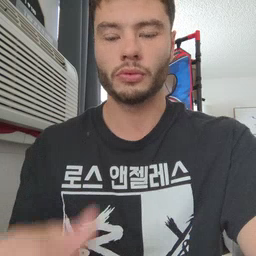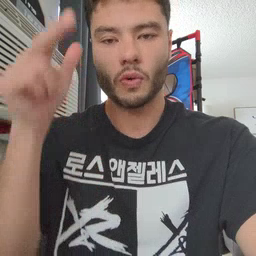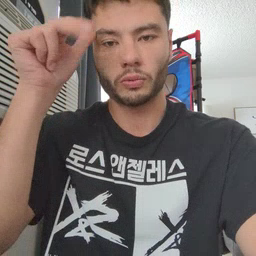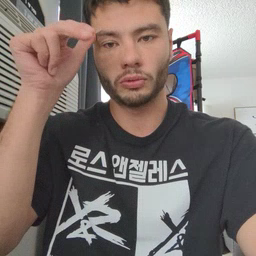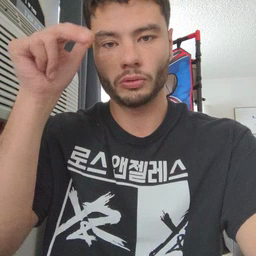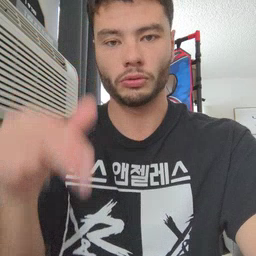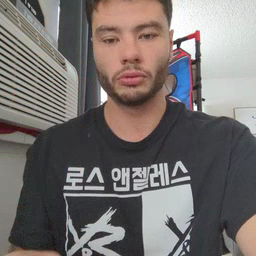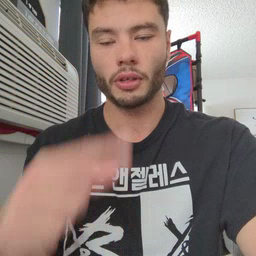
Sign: horse